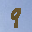
Label: 9